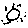
Label: sun